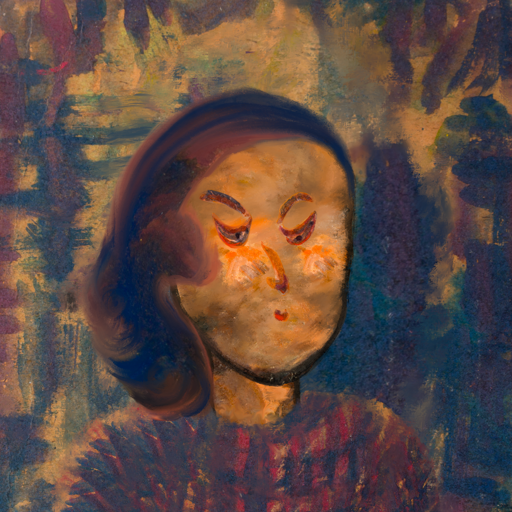
Background: InTheSun, Head And Neck Side: Gypsy_Queen, Face Side: Hypocrite, Bust: In_The_Sun, Hair Side: Mother_And_Son_Son, Head Accessory: Blank, Second Necklace: Blank, Necklace: Blank, Baby: Blank